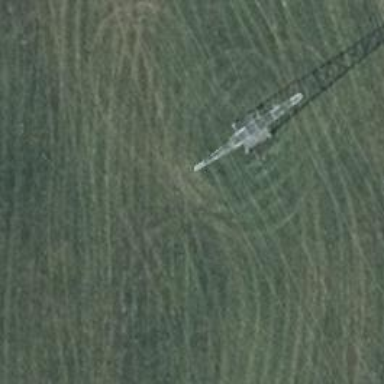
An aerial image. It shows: Power tower.